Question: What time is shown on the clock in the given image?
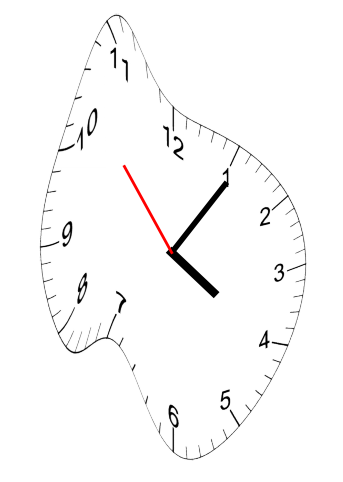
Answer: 04:05:53